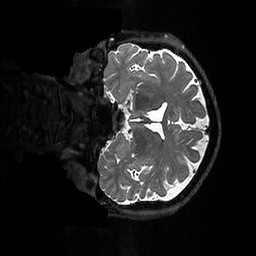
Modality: T2w
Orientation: coronal
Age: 64
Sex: female
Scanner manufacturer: ge
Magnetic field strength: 3 T
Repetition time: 3.202 s
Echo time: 0.0665 s